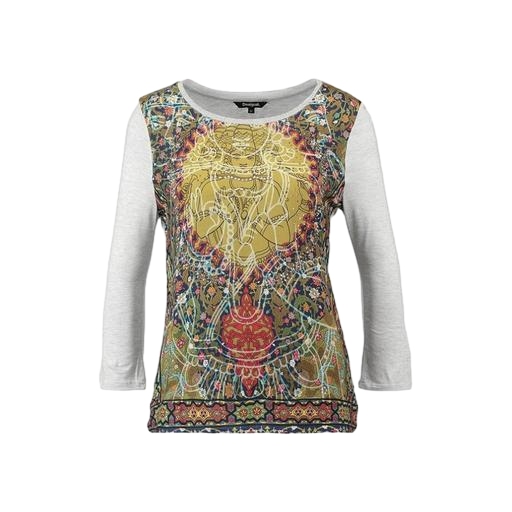
multicolor naya 3/4-sleeve, multicolor long 3/4-sleeve tee, multicolor tess t-shirt, white background